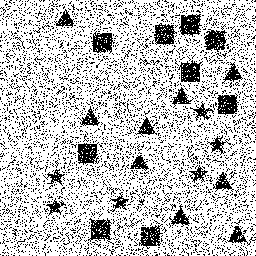
Squares: 9
Triangles: 9
Stars: 6
Total shapes: 24